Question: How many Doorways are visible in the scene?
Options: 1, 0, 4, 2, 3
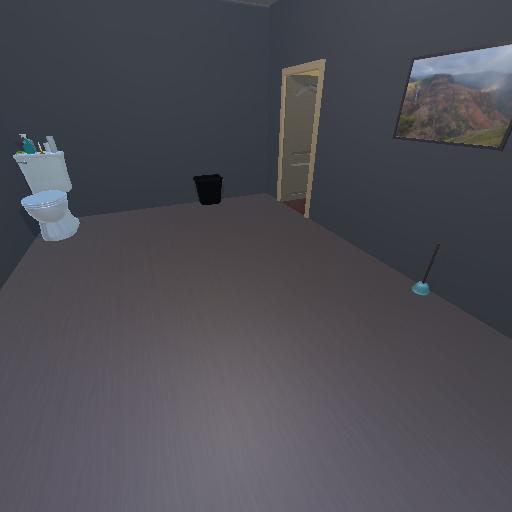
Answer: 1